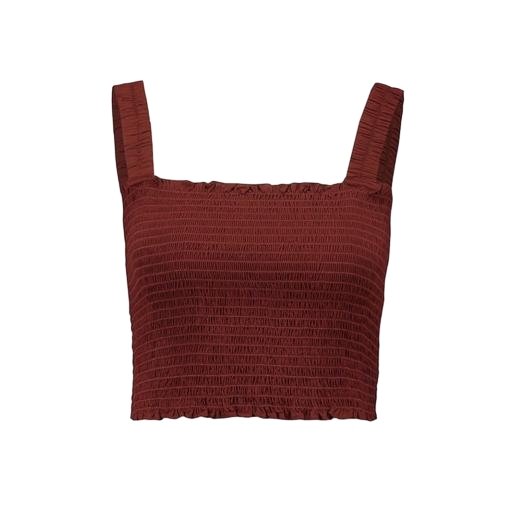
crop top, red fitted crop top, red body crop top, white background